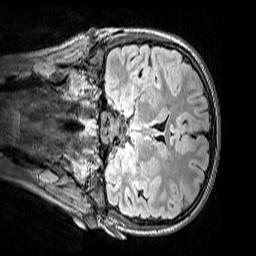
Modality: FLAIR
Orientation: coronal
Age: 10
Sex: female
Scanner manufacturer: siemens
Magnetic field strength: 3 T
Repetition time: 5 s
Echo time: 0.388 s